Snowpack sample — Loveland Pass, Silver Plume, Colorado, USA (2/11/26, 12:00 PM MST)
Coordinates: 39.663, -105.886
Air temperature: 35 °F
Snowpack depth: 82 cm
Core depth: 30 cm
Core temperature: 23 °F
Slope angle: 13°, slope face: 12°
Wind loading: high
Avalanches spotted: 1
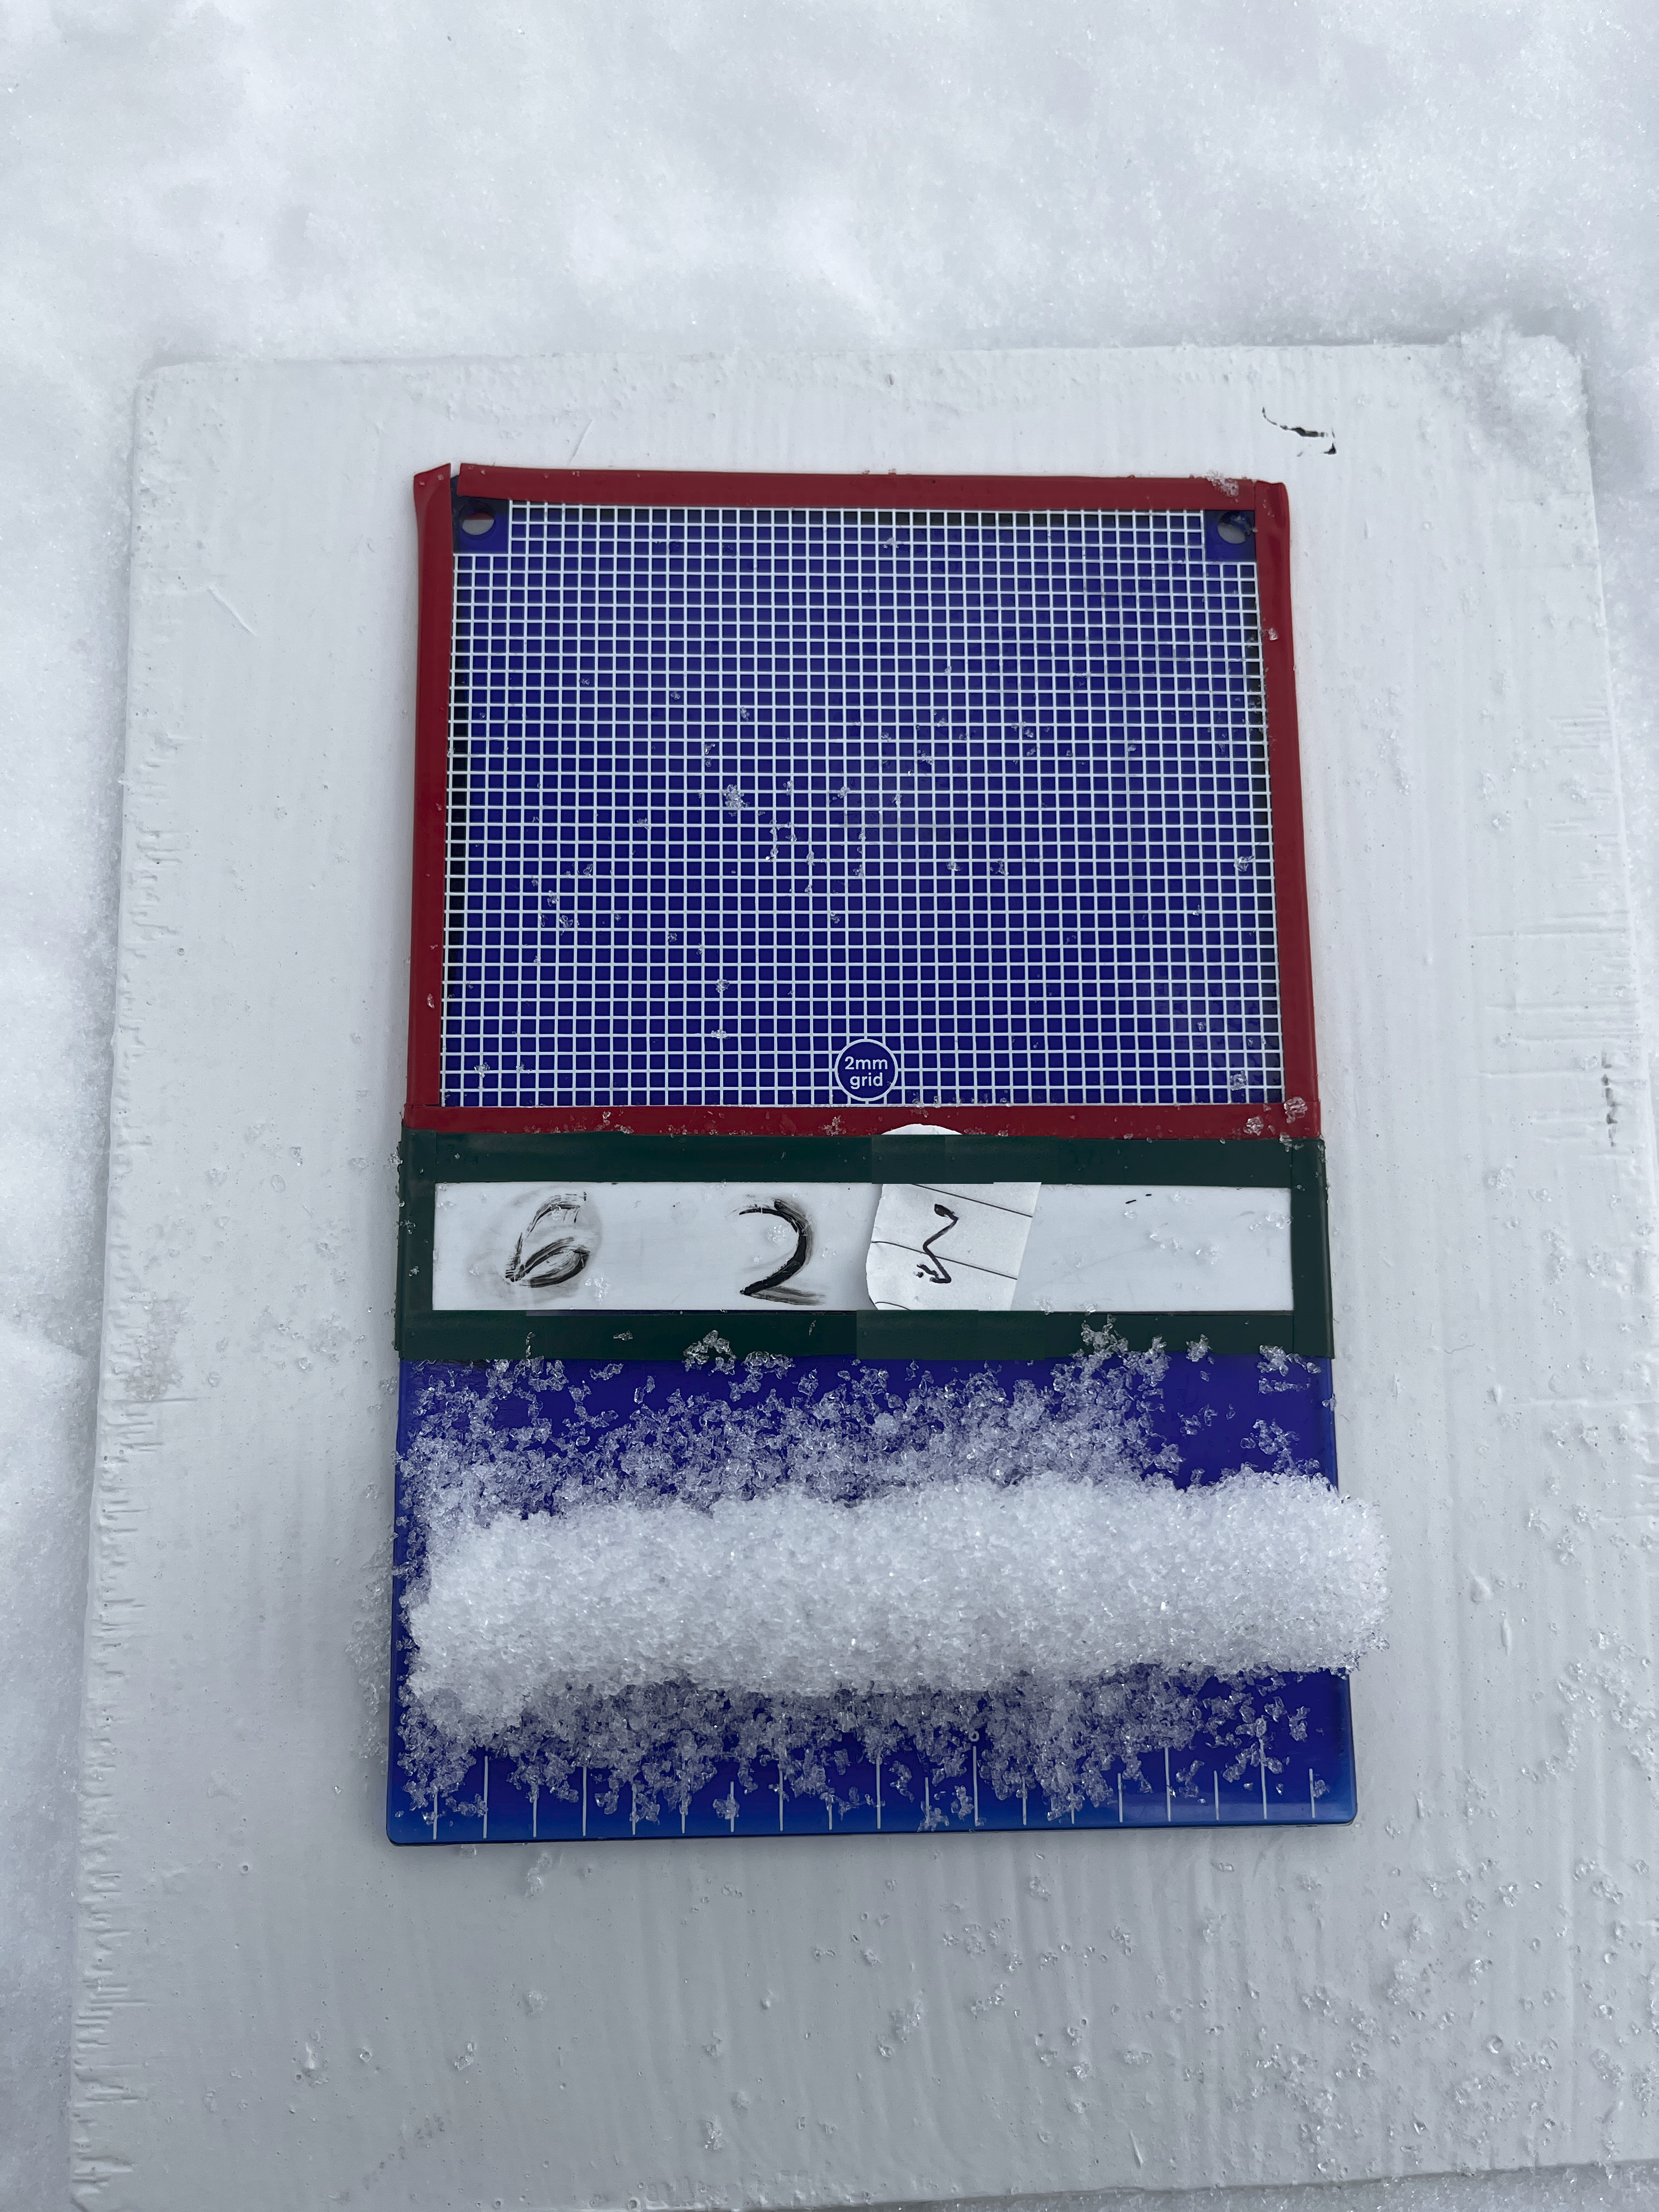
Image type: crystal_card
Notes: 1 small avalanche spotted on the north side of the bowl, lots of wind loading